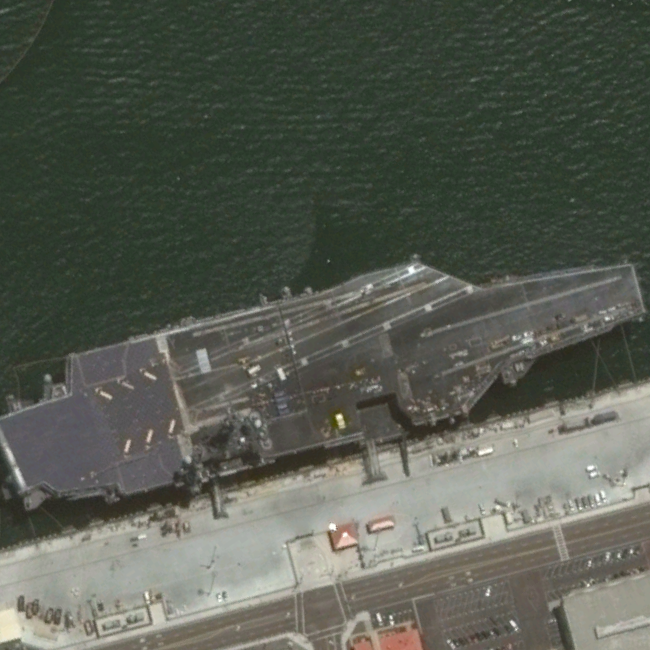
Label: aircraft_carrier